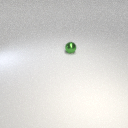
small green metal sphere